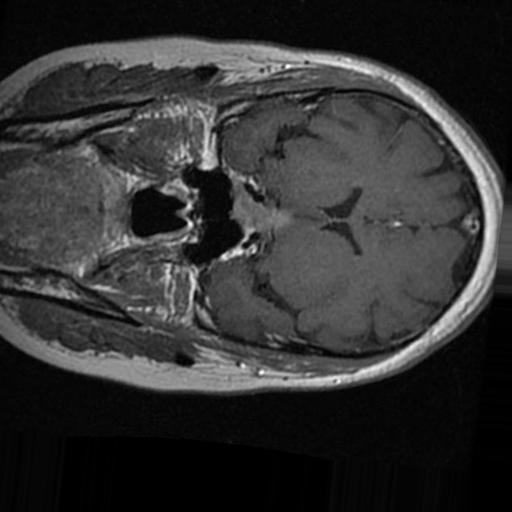
Label: brain_tumor